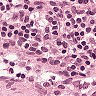
Metastatic tissue present: no